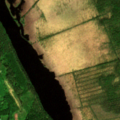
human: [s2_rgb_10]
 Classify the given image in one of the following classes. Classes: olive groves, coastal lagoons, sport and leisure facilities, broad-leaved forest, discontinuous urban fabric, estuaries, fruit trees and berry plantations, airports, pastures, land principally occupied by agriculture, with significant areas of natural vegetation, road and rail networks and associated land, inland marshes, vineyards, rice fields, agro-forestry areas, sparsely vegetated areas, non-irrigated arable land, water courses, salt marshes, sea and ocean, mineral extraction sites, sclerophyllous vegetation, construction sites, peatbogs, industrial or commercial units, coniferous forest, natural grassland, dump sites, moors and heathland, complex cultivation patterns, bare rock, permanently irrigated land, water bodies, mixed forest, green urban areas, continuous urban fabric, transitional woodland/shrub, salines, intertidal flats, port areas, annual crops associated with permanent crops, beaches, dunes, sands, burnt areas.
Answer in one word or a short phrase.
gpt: land principally occupied by agriculture, with significant areas of natural vegetation, coniferous forest, mixed forest, peatbogs, water courses